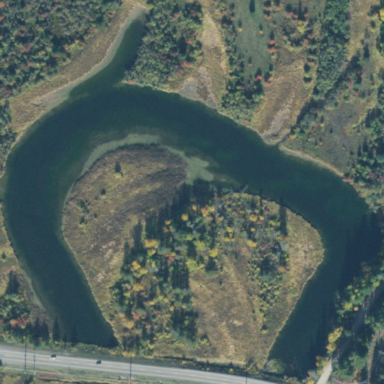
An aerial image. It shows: Oxbow water feature in nature.